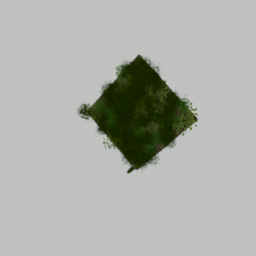
Label: nature